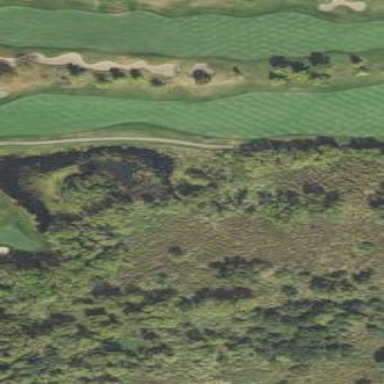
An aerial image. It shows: Water hazard in golf course. The hazard is natural water feature.